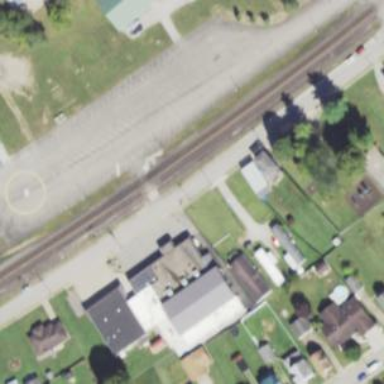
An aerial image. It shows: Railway crossing.